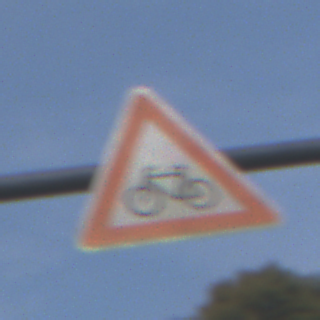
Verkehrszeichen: RadverkehrRechts
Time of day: SunriseSunset
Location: Outdoor (Nature)
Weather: PartlyCloudy
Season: NotSpecified
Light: Natural